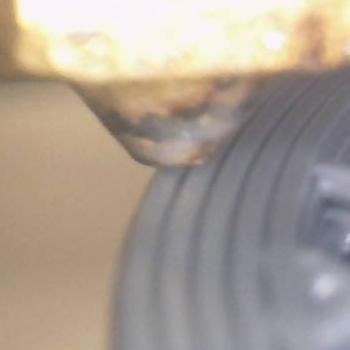
Flow rate: 59%